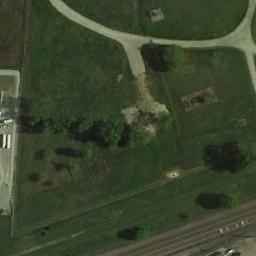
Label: meadow